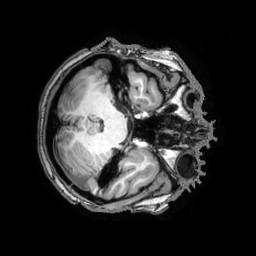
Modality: T1w
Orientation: axial
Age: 23
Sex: female
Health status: healthy
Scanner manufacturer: philips
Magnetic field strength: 3 T
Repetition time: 0.008269 s
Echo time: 0.003792 s